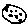
Label: moon